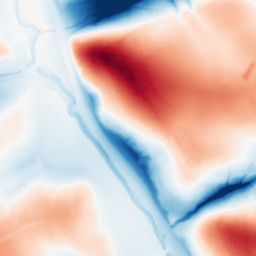
Category: classical
Decomposition family: gaussian_anisotropic
Decomposition parameters: sigma_x: 5
sigma_y: 50
Upsampling method: fft_zeropad
Upsampling parameters: scale: 2
Upsampling scale: 2